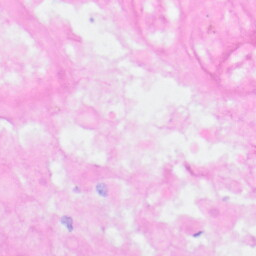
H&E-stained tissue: Kidney